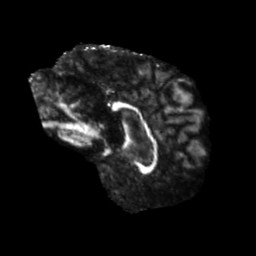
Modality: FA
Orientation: sagittal
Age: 46
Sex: male
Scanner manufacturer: siemens
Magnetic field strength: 3 T
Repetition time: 5.25 s
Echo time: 0.08 s